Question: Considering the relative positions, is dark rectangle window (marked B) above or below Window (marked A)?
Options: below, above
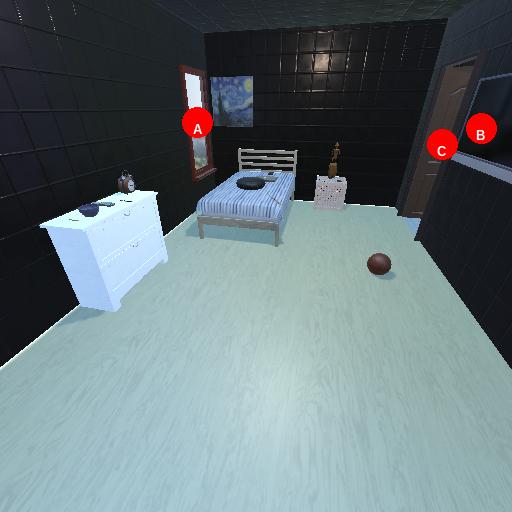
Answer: below